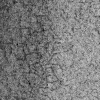
Atmospheric dust classification: not_dusty